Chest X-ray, AP view. Patient: 63 years old, sex F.
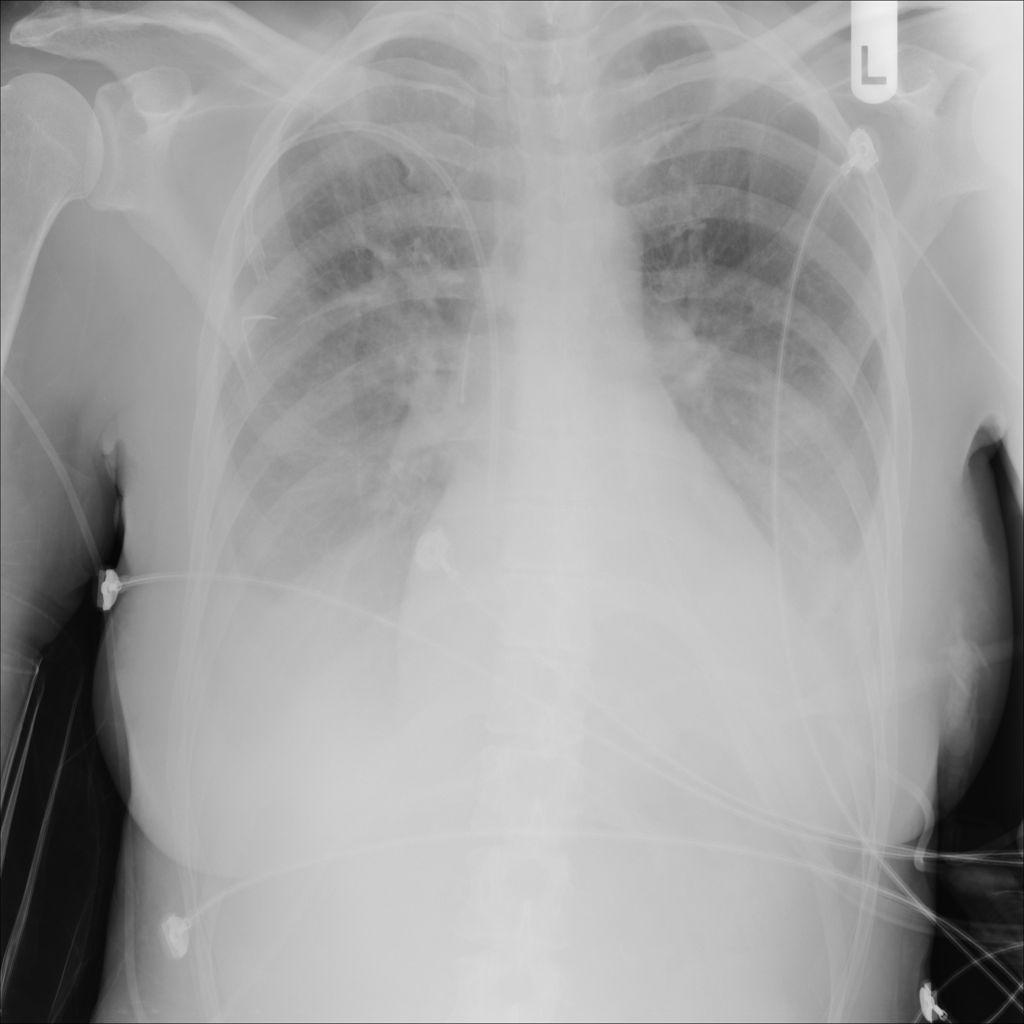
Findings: No Finding